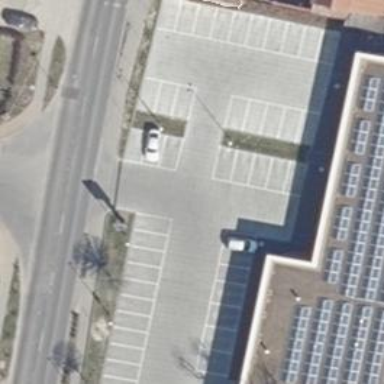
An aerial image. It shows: Parking aisle designated as service road.